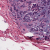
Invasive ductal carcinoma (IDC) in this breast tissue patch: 1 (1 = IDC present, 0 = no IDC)